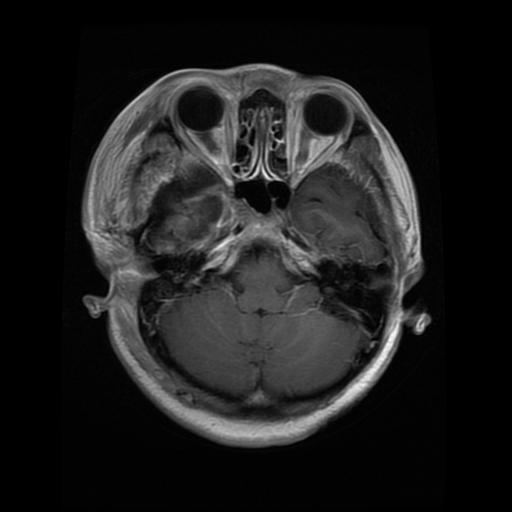
Label: glioma